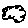
Label: cloud